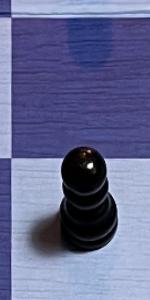
Label: Pawn_Black